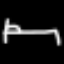
Label: bed